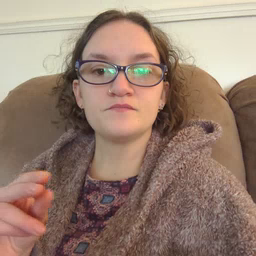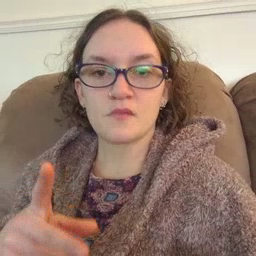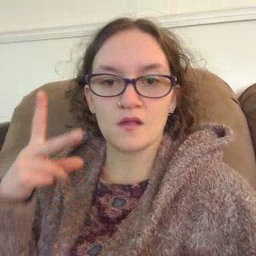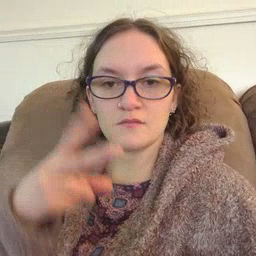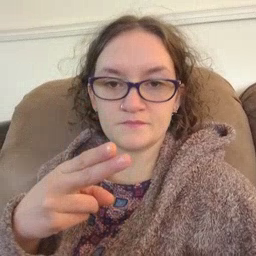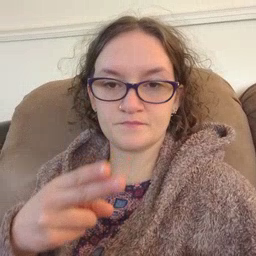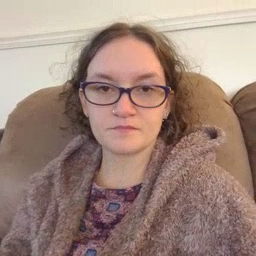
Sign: cut